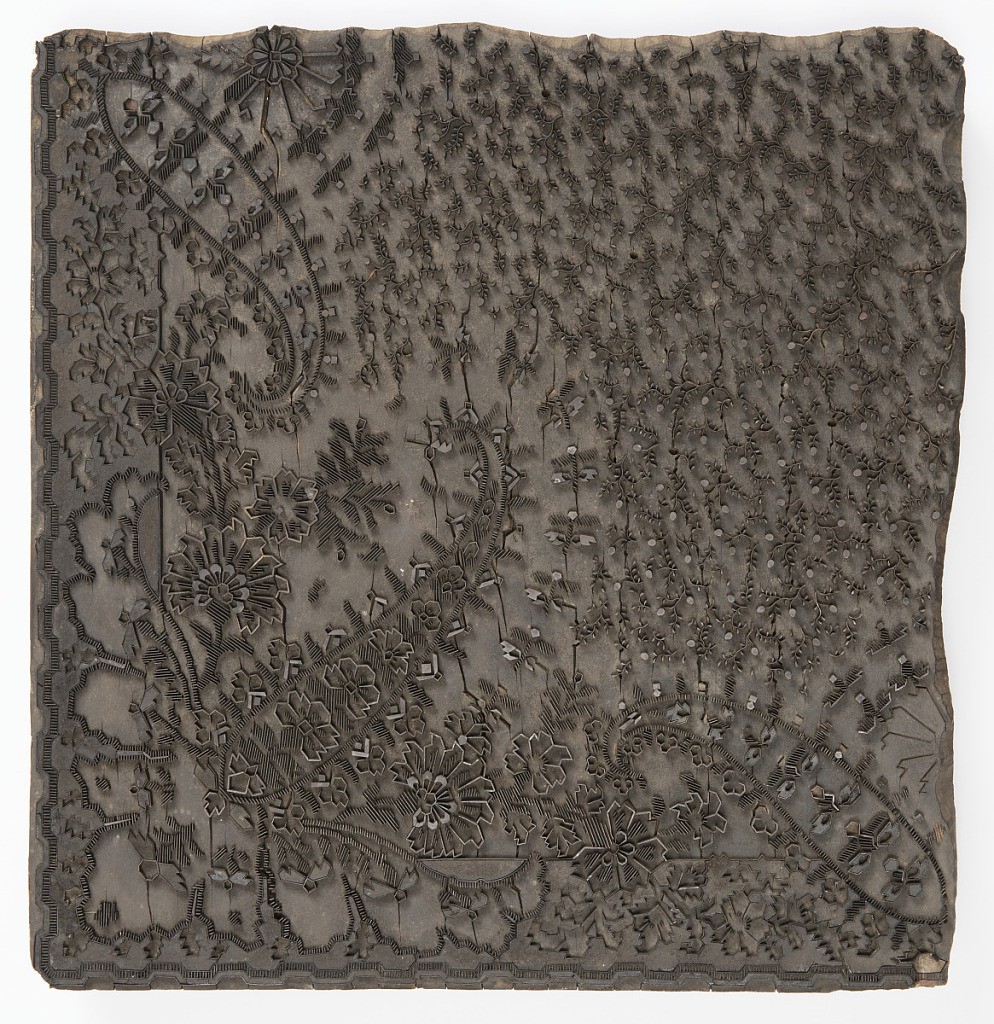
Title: Printing block
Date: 19th century
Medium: wood, metal Label: carved wood block with copper inserts
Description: Block for printing textiles with five-ply wood backing. Design in copper strips laid with fine edge up. Adaptation of Persian cone pattern for a corner design.